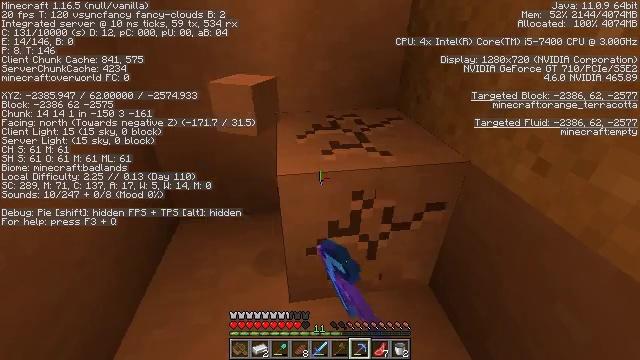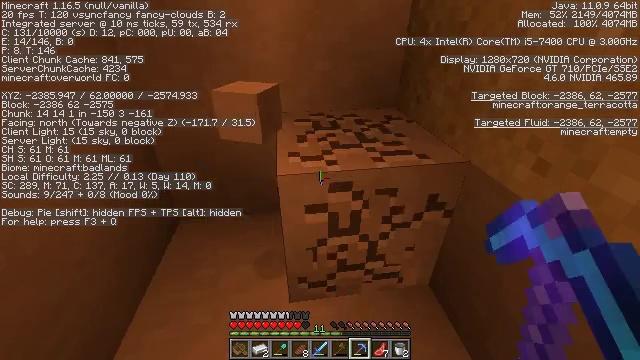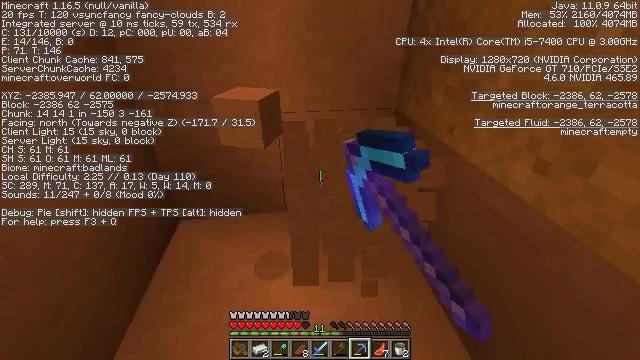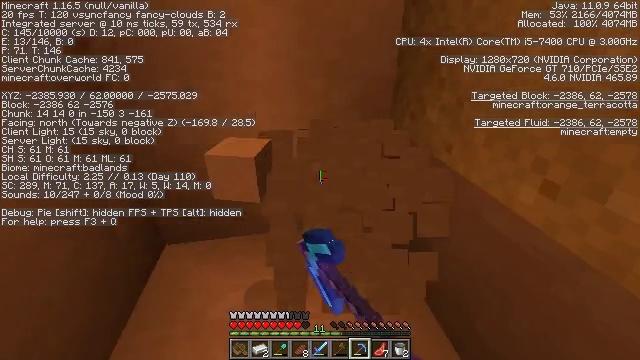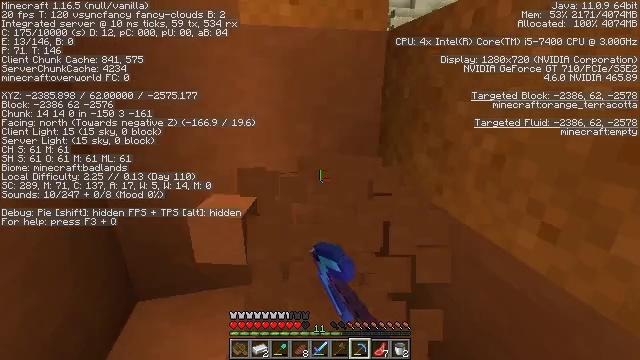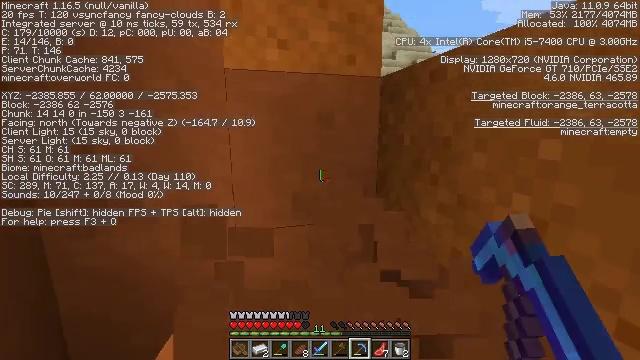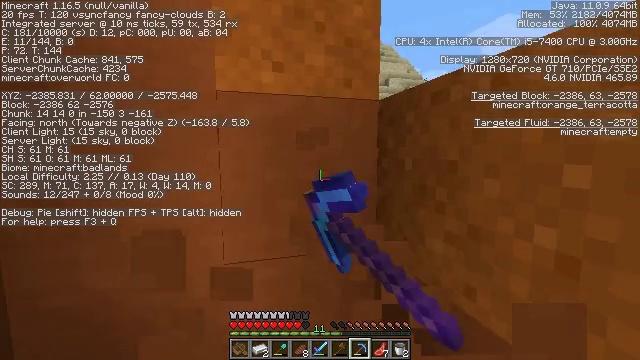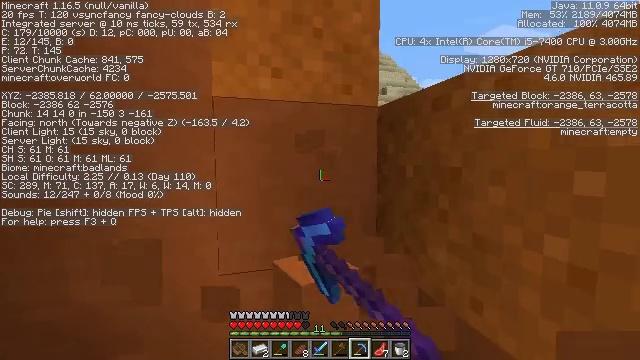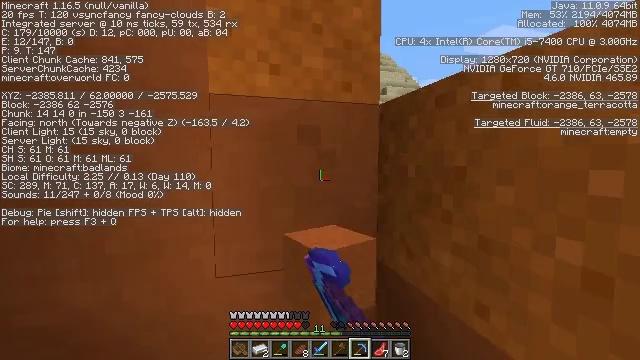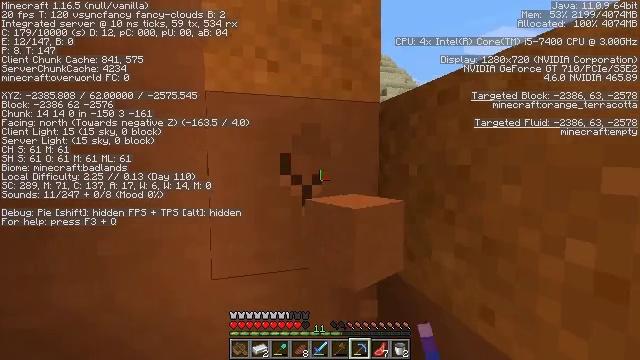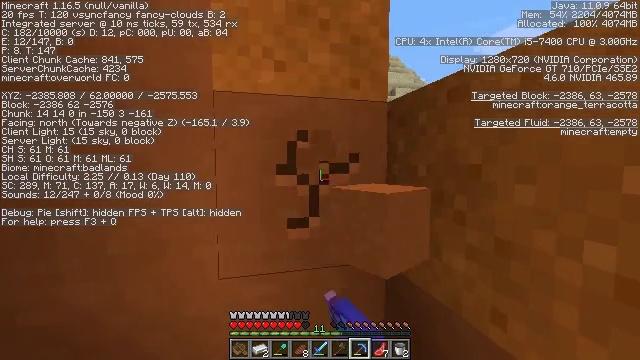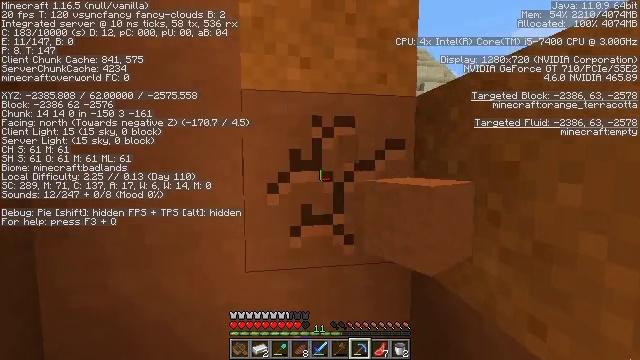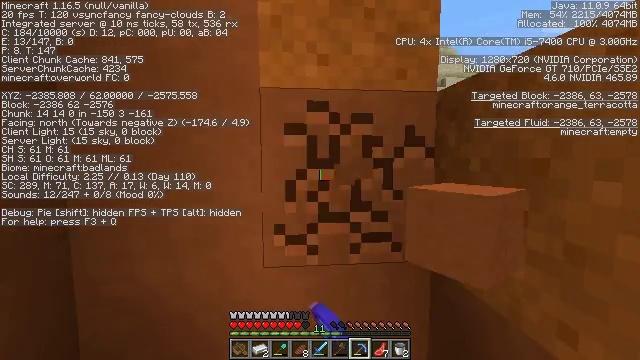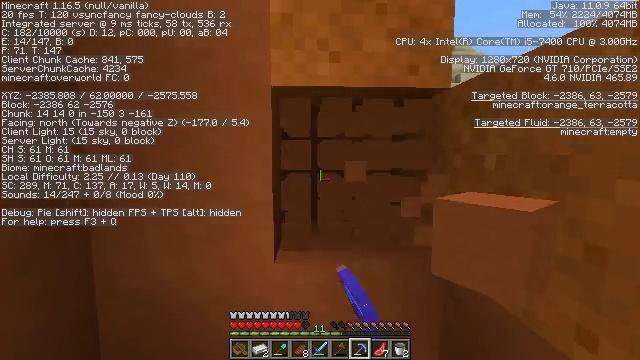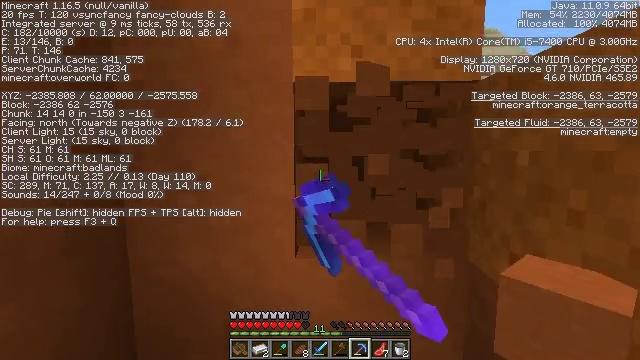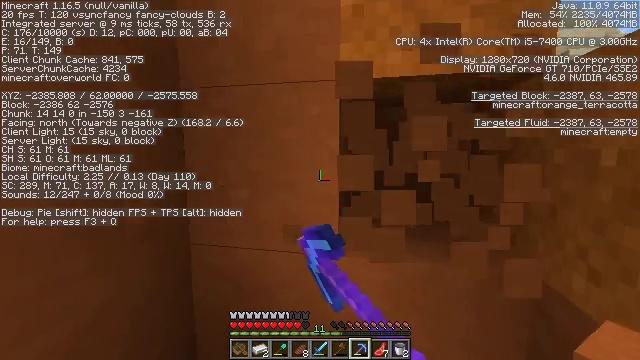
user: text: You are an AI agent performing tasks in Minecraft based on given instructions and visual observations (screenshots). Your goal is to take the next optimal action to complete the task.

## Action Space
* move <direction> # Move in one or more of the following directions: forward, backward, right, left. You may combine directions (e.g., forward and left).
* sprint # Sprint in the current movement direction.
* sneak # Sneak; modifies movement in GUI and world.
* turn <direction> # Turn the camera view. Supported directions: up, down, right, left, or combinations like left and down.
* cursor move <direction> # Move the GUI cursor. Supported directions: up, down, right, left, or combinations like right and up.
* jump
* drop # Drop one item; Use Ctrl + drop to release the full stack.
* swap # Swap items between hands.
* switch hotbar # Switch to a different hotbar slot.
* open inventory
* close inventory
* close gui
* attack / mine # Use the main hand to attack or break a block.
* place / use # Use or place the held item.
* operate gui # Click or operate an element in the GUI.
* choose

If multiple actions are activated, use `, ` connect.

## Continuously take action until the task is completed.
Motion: motion action
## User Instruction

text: Mine the orange terracotta block.
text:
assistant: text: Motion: attack / mine
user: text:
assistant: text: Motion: attack / mine
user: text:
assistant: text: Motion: move forward, turn right and up, attack / mine
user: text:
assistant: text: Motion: move forward, turn right and up, attack / mine
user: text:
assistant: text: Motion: move forward, turn right and up, attack / mine
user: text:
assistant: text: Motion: turn up, attack / mine
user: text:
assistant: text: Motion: turn up, attack / mine
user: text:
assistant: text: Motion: attack / mine
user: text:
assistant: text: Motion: attack / mine
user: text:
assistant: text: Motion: turn left, attack / mine
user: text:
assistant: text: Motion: turn left, attack / mine
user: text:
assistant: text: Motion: turn left, attack / mine
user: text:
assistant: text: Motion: turn left, attack / mine
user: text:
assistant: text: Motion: turn left, attack / mine
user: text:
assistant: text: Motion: turn left, attack / mine
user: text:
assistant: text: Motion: turn left, attack / mine
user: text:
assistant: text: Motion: turn left, attack / mine
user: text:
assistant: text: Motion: attack / mine
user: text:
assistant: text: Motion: attack / mine
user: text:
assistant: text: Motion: attack / mine
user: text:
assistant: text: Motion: attack / mine
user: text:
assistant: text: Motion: attack / mine
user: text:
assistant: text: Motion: attack / mine
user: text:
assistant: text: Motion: attack / mine
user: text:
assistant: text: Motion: attack / mine
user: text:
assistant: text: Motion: turn down, attack / mine
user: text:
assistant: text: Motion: turn left and down, attack / mine
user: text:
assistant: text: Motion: turn down, attack / mine
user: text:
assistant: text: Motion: attack / mine
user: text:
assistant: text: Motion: attack / mine